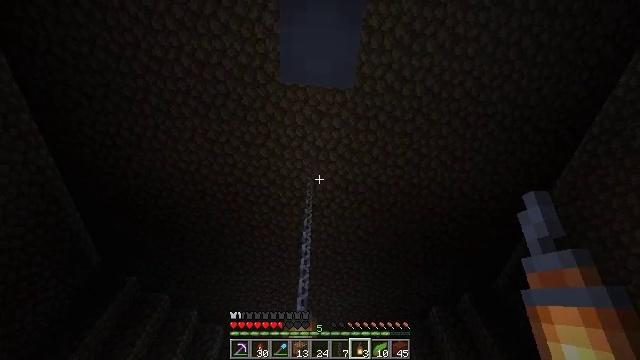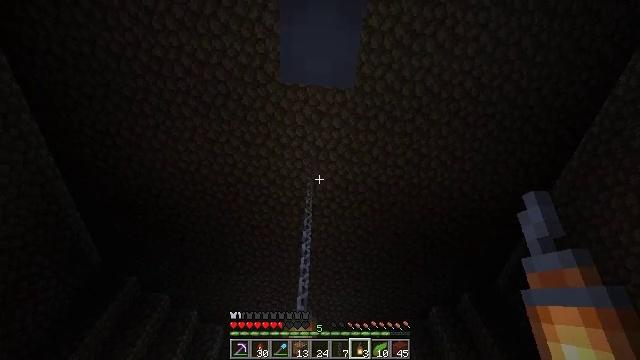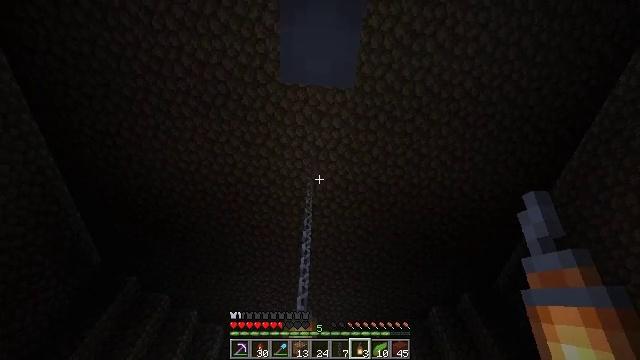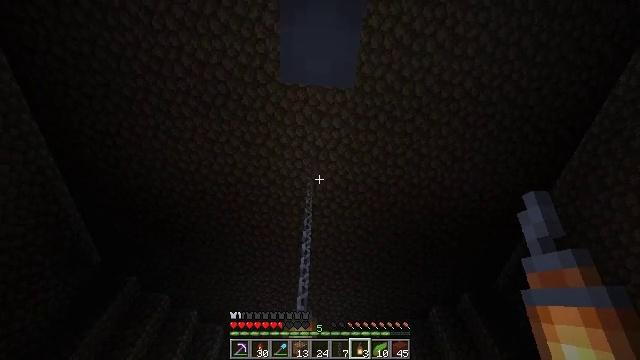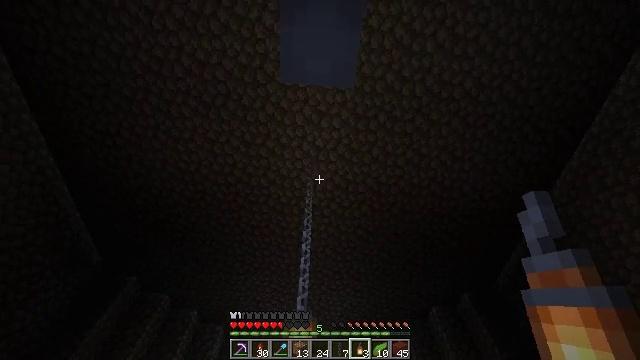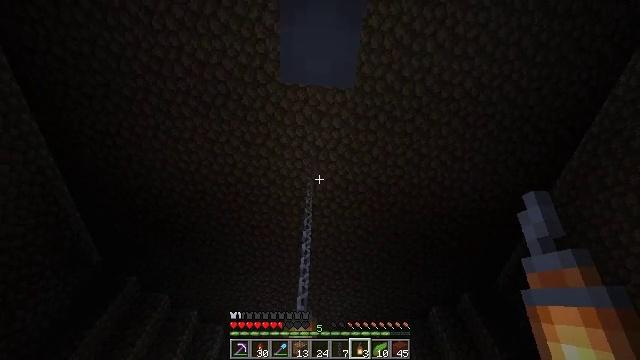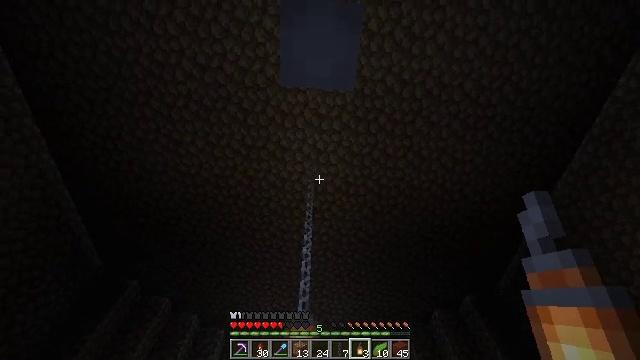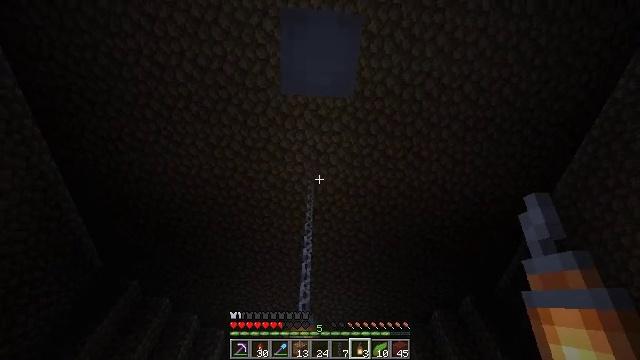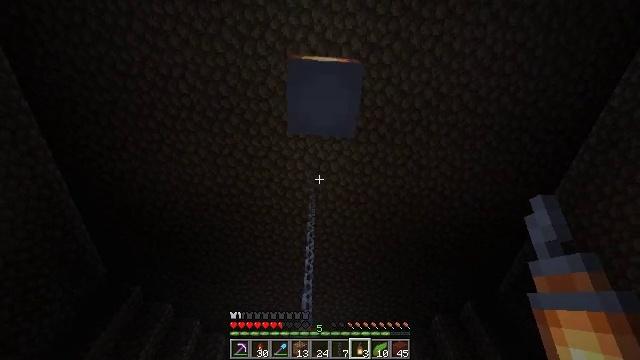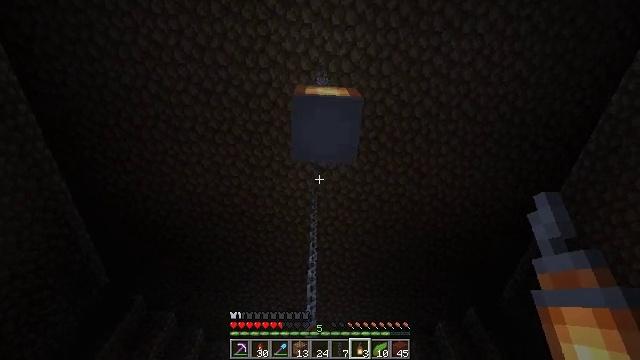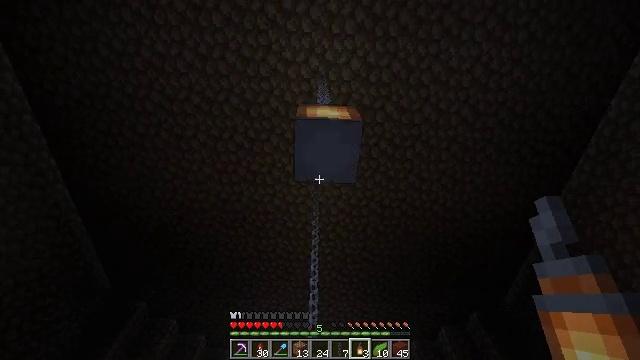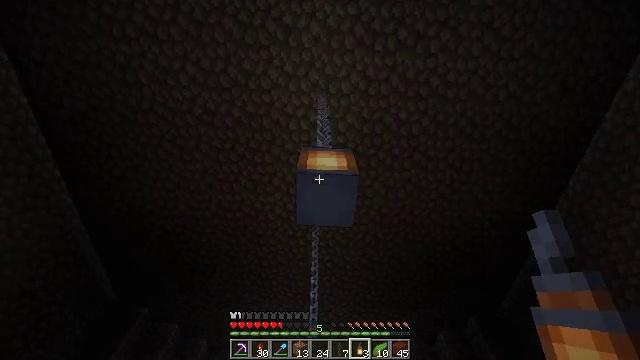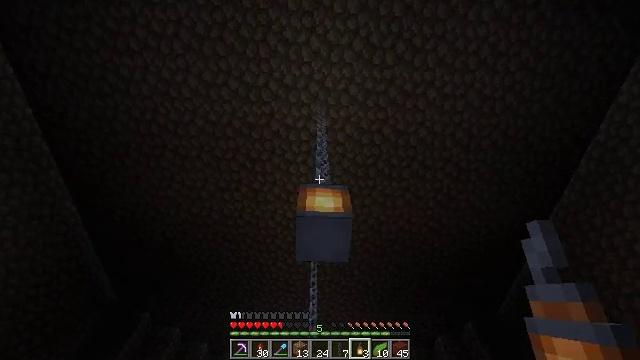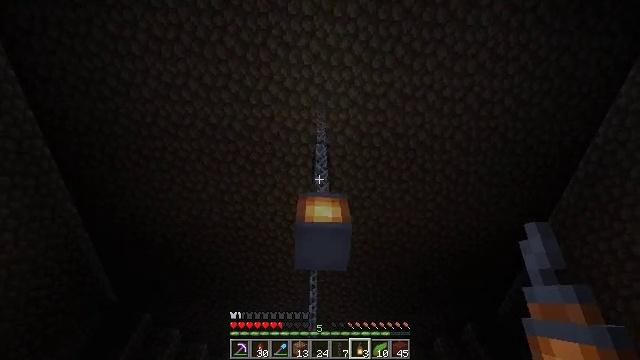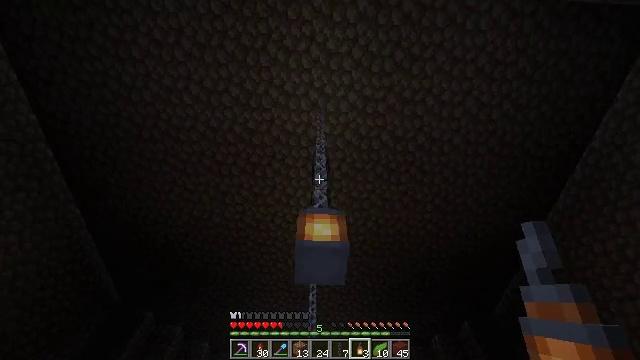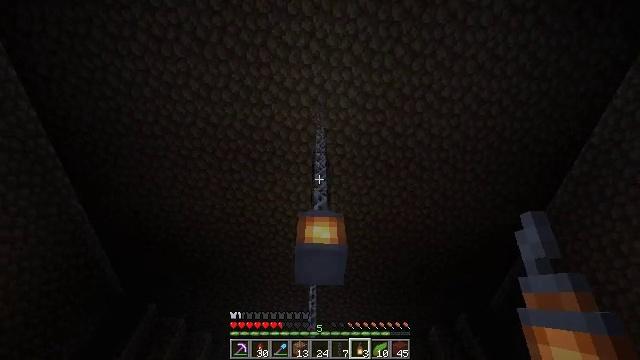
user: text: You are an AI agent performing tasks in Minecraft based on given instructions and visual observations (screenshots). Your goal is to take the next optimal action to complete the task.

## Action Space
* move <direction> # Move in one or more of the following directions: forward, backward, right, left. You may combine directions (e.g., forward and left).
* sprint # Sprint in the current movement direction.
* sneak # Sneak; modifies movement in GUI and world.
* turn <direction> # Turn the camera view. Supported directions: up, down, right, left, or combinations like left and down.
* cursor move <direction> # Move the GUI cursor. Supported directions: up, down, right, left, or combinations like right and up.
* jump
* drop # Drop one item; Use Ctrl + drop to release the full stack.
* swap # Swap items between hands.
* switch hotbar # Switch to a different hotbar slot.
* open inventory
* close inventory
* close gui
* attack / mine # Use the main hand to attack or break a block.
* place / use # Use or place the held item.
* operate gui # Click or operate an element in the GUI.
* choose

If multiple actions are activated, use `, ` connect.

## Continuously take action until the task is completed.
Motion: motion action
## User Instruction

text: Attack the lantern to recycle it.
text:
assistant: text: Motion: no_op
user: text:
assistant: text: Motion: no_op
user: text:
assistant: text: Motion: no_op
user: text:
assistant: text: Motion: no_op
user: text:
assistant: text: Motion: no_op
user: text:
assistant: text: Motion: no_op
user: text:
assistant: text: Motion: move back
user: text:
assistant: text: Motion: move back
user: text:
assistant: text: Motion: move back, turn up
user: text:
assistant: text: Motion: move back
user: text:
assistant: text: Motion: move back
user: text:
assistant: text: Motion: move back
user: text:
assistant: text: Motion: move back
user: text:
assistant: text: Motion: no_op
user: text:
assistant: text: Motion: turn down
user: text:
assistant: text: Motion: turn down
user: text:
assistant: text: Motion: turn down
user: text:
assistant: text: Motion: turn down
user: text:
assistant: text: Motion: turn down
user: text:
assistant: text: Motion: turn down
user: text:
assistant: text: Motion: no_op
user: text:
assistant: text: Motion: no_op
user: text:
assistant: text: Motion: no_op
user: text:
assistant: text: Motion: no_op
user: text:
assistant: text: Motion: no_op
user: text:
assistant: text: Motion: no_op
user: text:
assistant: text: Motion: no_op
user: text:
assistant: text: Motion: no_op
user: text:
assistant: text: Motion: no_op
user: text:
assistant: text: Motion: no_op